Question: i have two same graph.i want to remove the label from the second one as it is not required.
below is the code for input:
'''
var d =
[
{
"label": "ABSOLUTE RETURN", "data": [[18, 40], [19, 20], [20, 100], [21, 100], [22, 100],
[23, 100], [24, 100], [25, 100], [26, 100], [27, 100], [28, 100], [29, 100], [30, 100],
[31, 50], [32, 40], [33, 60], [34, 70], [35, 40], [36, 100], [37, 100], [38, 100],
[39, 100], [40, 100], [41, 100], [42, 100], [43, 100], [44, 100], [45, 100], [46, 100], [47, 100]], "color": "#395A85"
}, {
"label": "EMERGING MARKETS EQUITY (MGI)", "data": [[18, 30], [19, 20], [20, 0], [21, 0],
[22, 0], [23, 0], [24, 0], [25, 0], [26, 0], [27, 0], [28, 0], [29, 0],
[30, 0], [31, 50], [32, 20], [33, 0], [34, 0], [35, 0], [36, 0], [37, 0],
[38, 0], [39, 0], [40, 0], [41, 0], [42, 0], [43, 0], [44, 0], [45, 0],
[46, 0], [47, 0]], "color": "#6EAA38"
}, {
"label": "ACTIVE GLOBAL EQUITY (MGI) HEDGED VERSION", "data": [[18, 30], [19, 80], [20, 0], [21, 0], [22, 0],
[23, 0], [24, 0], [25, 0], [26, 0], [27, 0], [28, 0], [29, 0], [30, 0], [31, 0], [32, 20], [33, 20], [34, 40],
[35, 0], [36, 0], [37, 0], [38, 0], [39, 0], [40, 0], [41, 0], [42, 0], [43, 0], [44, 0], [45, 0], [46, 0], [47, 0]], "color": "#00A8C8"
}];
'''
in scree shot there are 3 labels. i do not want label in second graph. there is any specific property for that?
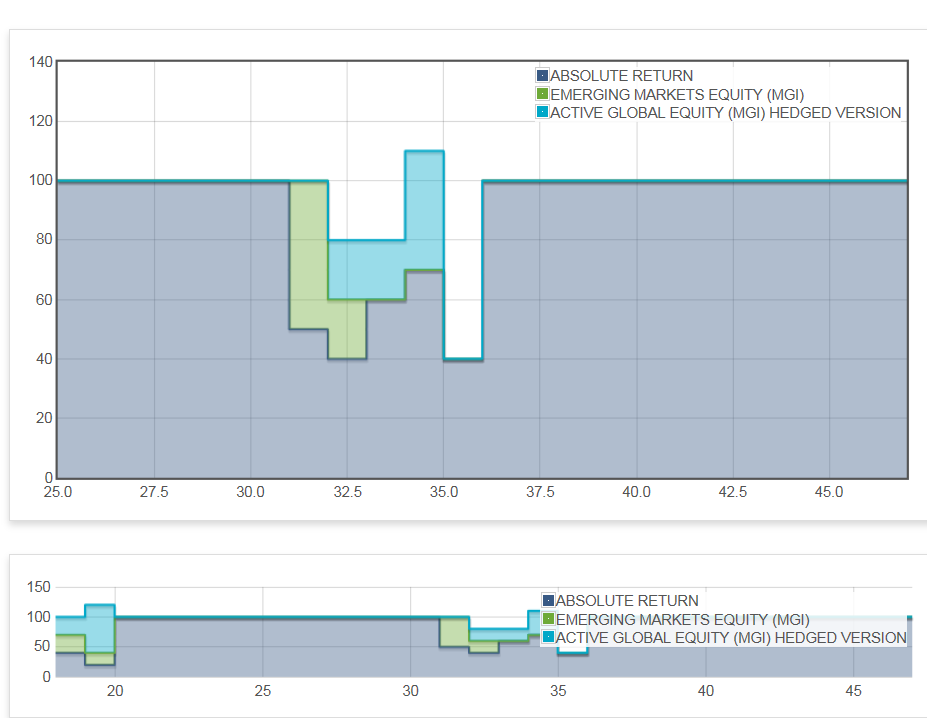
Answer: Add this to the options for the second chart:
'''
legend: {
show: false
},
'''
See this updated <URL>.